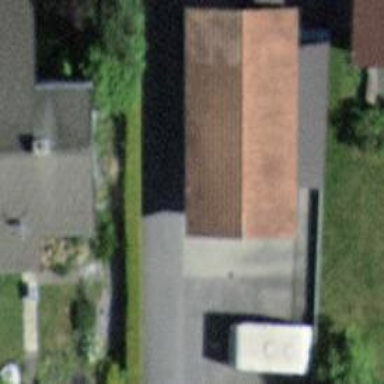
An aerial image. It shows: Barn.